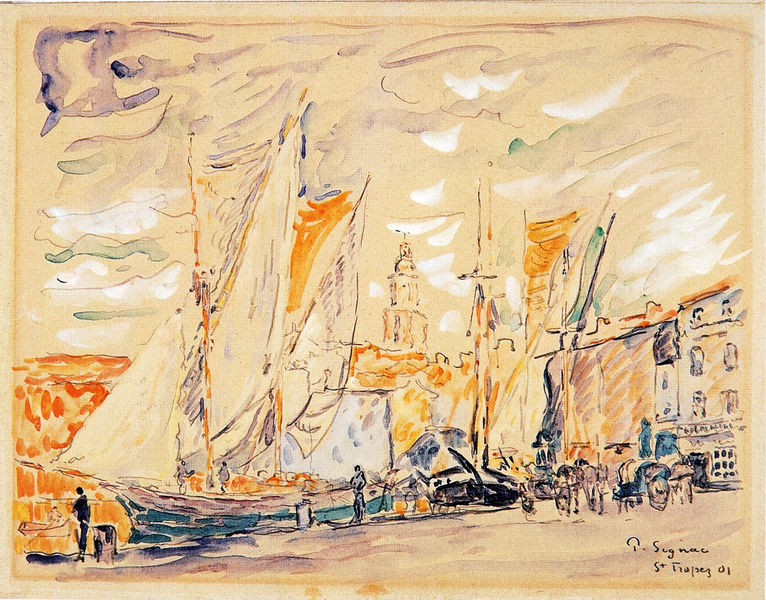
Titel: Le Port de Saint-Tropez, Der Hafen von Saint-Tropez
Künstler: Paul Signac
Standort: Lyon
Institution: Musée des Beaux-Arts
Schlagwörter: blau, gemälde, himmel, mann, meer, wasser, weiß, wolken, aquarell, gelb, grün, kirchturm, menschen, ocker, see, stadt, ufer, braun, fenster, frankreich, laterne, männer, orange, pastell, schwarz, skizze, türkis, zeichnung, haus, rot, beige, signatur, häuser, wind, kirche, sonne, personen, boot, boote, esel, karren, turm, schiff, schiffe, segel, segelboot, segelschiffe, umrisse, fassaden, passanten, venedig, fischer, mast, leer, dorf, farbe, grafik, graphik, lila, violett, linien, kutsche, kutschen, hafen, anleger, kai, masten, promenade, abfahrt, fischerdorf, pier, steg, striche, anlegen, bucht, segelboote, abschied, paul, schraffur, koloriert, pferdekutschen, pinselstriche, signac, wal, spaziergänger, gewölk, anlegestelle, angler, paul signac, anlegeplatz, poller, blöd, saint tropez, st tropez, st. tropez, anlege, seegelboote, seegelschiff, 1901, hafne, 01, san tropez